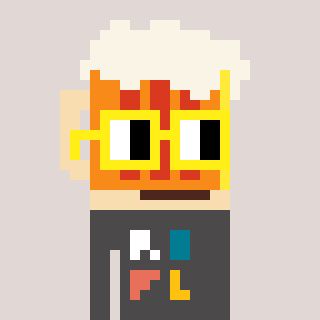
a pixel art character with square yellow glasses, a beer-shaped head and a grayscale-colored body on a warm background